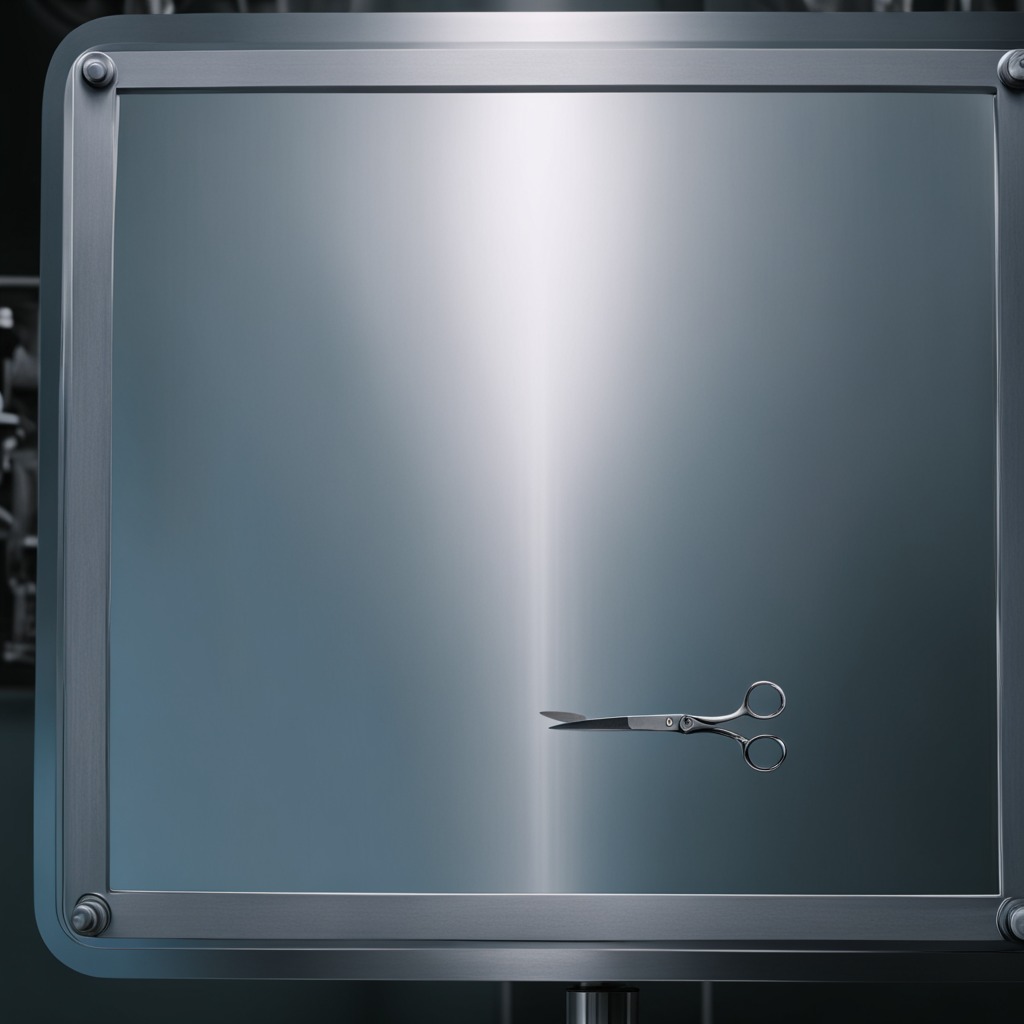
A scissor lies on a metal table in a machine shop under fluorescent lights.